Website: walmart
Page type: cart
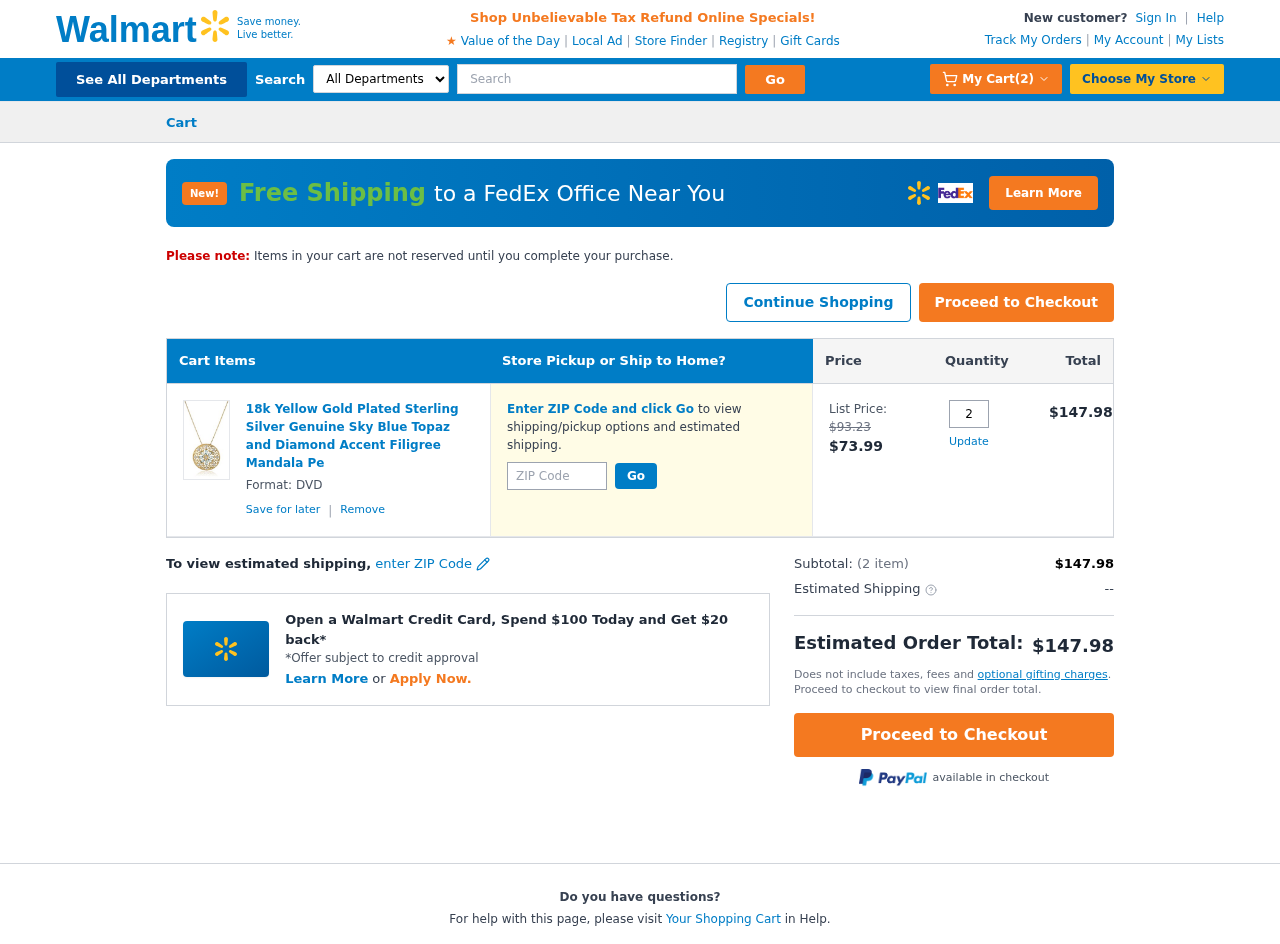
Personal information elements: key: PII_POSTCODE
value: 42546
Product elements: key: PRODUCT1_NAME
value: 18k Yellow Gold Plated Sterling Silver Genuine Sky Blue Topaz and Diamond Accent Filigree Mandala Pe
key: PRODUCT1_PRICE
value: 73.99
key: PRODUCT1_QUANTITY
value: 2
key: PRODUCT1_ORIGINAL_PRICE
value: $93.23
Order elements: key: ORDER_NUM_ITEMS
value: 2
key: ORDER_SUBTOTAL
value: $147.98
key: ORDER_TOTAL
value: $147.98
Search elements: key: HEADER_SEARCH
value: Search